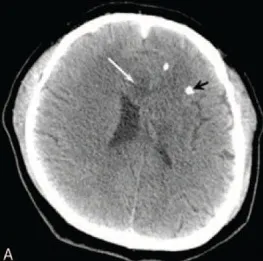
A 49-year-old man confirmed recurrence after a resection of frontal lobe glioma. (A) Axial CT images revealed ill-defined hypodensity in the surgical site (arrow), and that scattered calcified speckles around the lesion (arrowhead).
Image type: radiology (ct)